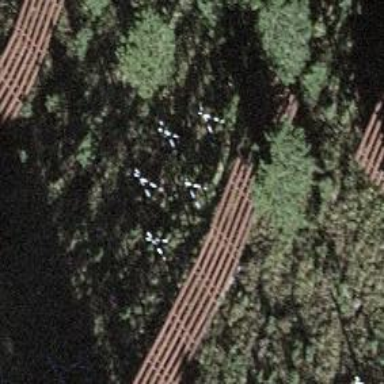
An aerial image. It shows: Snow fence that is man-made.